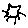
Label: cat